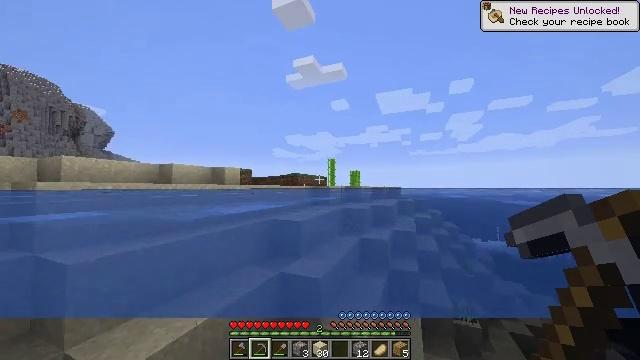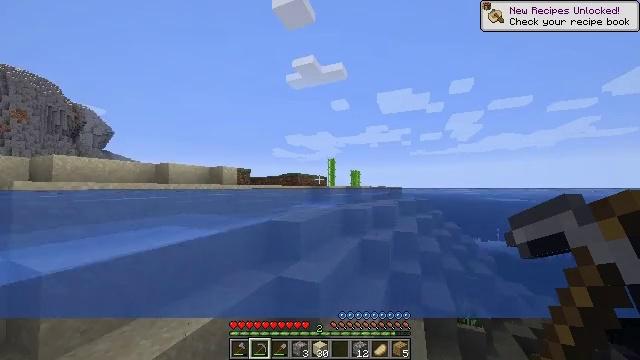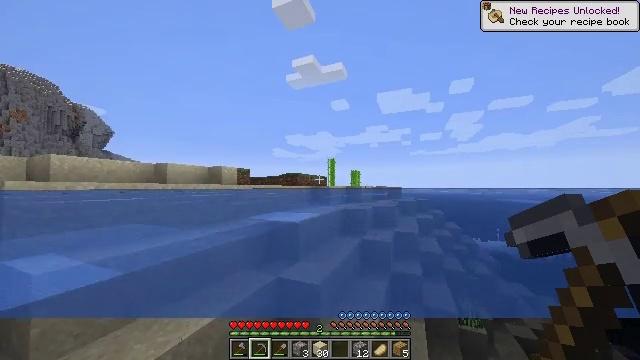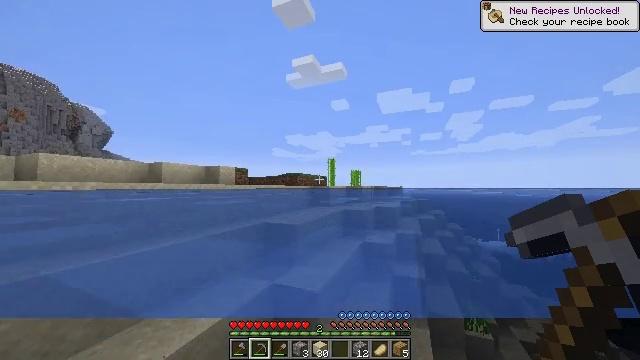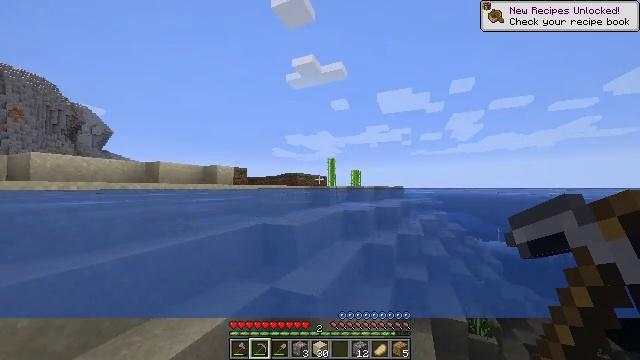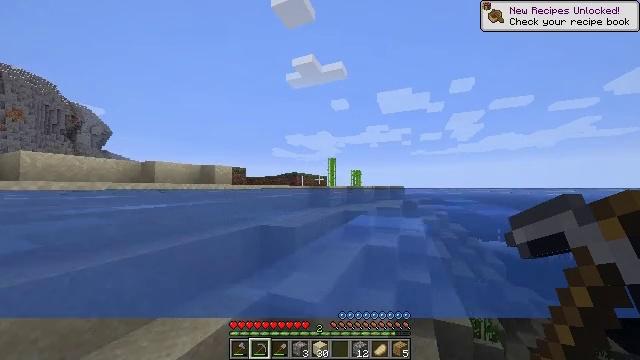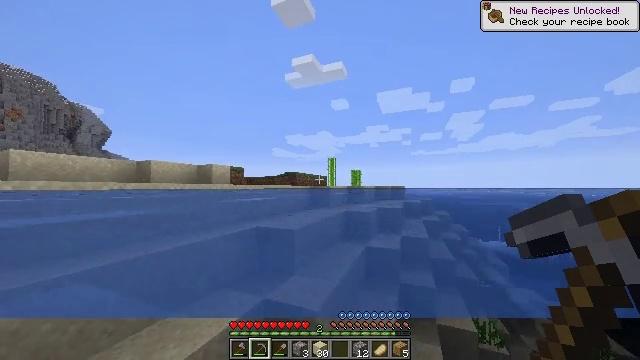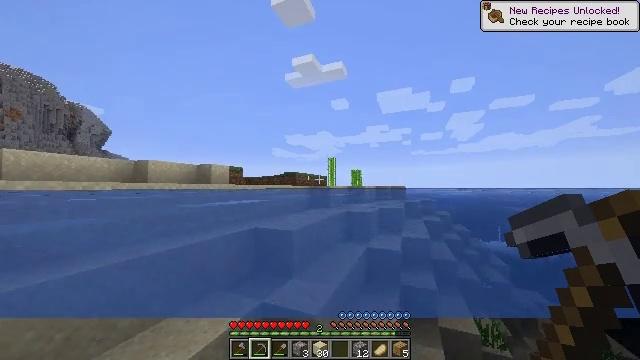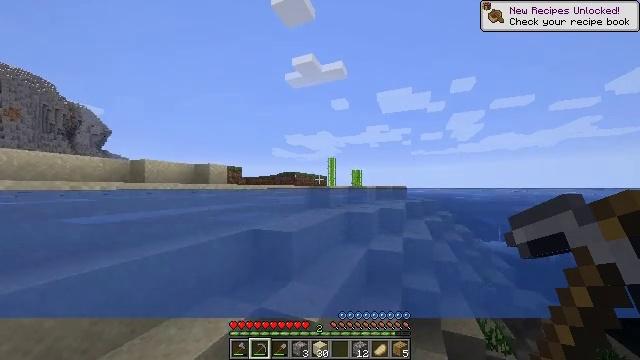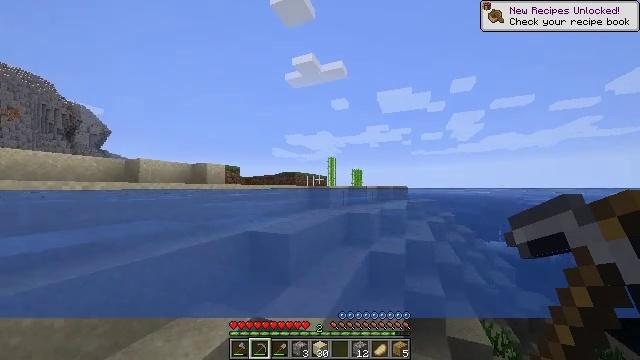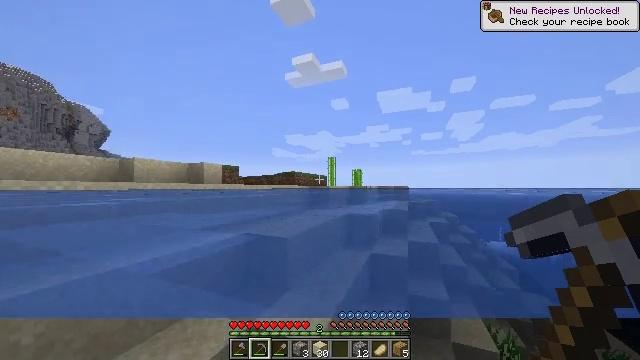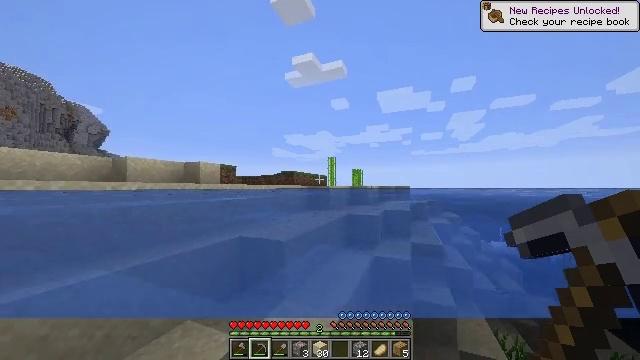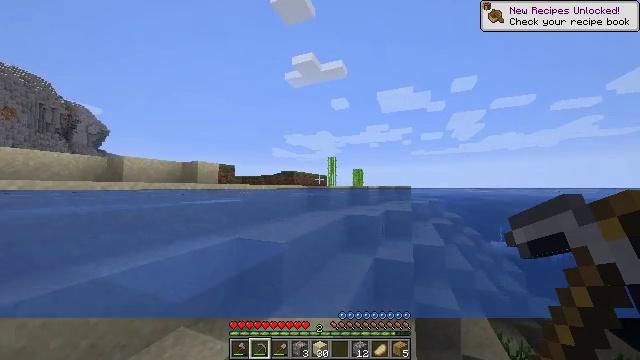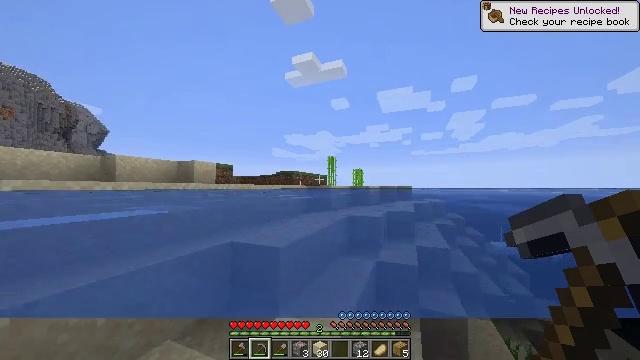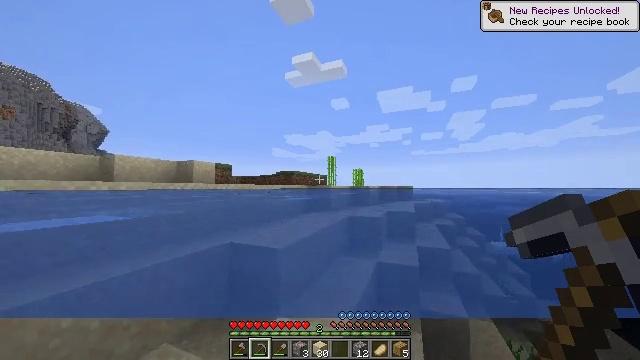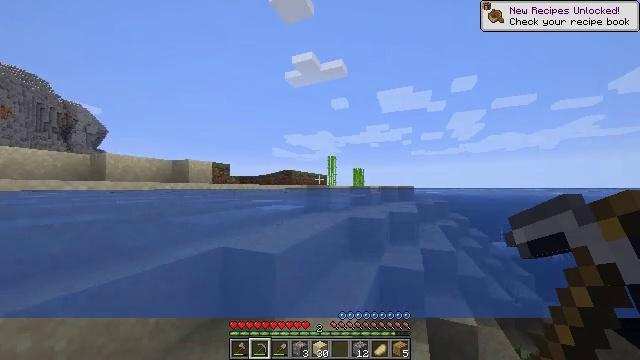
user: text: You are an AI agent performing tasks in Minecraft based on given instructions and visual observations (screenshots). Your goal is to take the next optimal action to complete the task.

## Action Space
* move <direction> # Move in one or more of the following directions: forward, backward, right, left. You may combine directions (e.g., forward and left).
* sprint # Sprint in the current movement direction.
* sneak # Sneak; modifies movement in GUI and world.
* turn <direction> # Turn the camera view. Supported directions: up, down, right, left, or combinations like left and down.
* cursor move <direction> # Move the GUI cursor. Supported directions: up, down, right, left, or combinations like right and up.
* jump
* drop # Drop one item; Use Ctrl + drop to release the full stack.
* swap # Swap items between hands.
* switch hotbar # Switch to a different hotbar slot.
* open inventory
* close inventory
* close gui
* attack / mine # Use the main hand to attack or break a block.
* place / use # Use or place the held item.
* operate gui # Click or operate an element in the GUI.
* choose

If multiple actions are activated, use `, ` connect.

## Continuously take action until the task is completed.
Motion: motion action
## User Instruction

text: Break the sugar cane.
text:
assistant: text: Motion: move forward
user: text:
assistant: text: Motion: move forward
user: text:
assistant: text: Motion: move forward
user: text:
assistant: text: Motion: move forward
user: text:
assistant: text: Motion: move forward
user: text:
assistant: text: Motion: move forward
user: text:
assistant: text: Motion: move forward
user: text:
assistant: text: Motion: move forward
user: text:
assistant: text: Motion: move forward
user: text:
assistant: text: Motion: move forward
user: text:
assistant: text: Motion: move forward
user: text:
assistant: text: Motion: move forward
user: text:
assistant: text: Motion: move forward
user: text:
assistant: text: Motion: move forward
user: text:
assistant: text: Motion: move forward
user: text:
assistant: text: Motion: move forward
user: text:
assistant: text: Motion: move forward
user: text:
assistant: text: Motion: move forward
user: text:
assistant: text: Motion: move forward
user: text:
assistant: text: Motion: move forward
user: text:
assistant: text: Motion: move forward
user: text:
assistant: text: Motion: move forward
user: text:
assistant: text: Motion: move forward
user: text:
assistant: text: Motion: move forward
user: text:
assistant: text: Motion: move forward
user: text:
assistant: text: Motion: move forward
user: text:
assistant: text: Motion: move forward
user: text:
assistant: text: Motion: move forward
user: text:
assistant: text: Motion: move forward
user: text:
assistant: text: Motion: move forward and move right